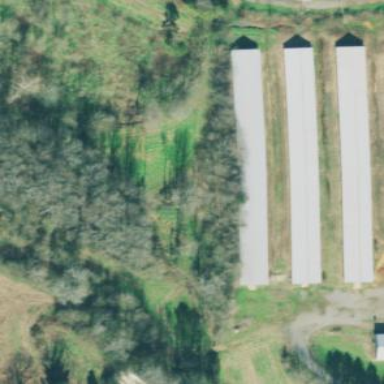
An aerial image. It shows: Farmyard area.